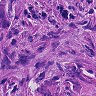
Metastatic tissue present: yes